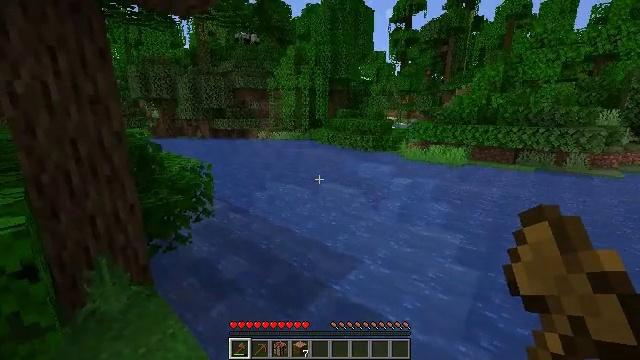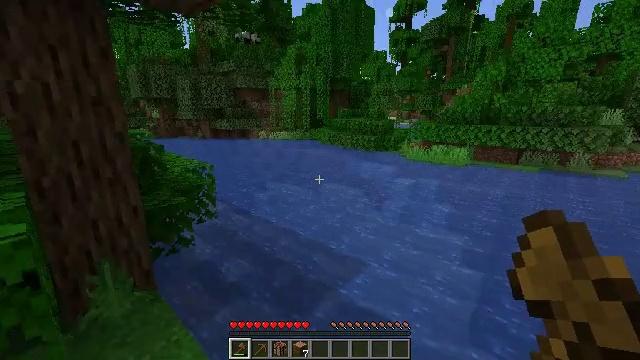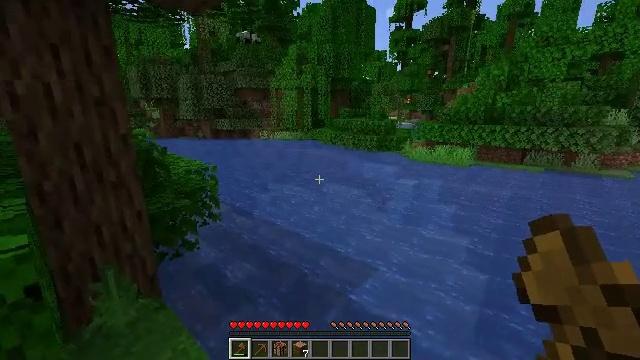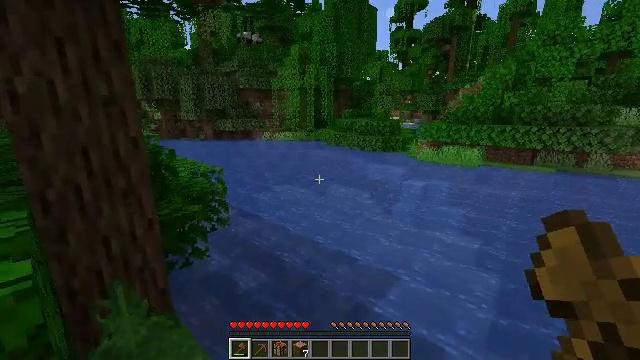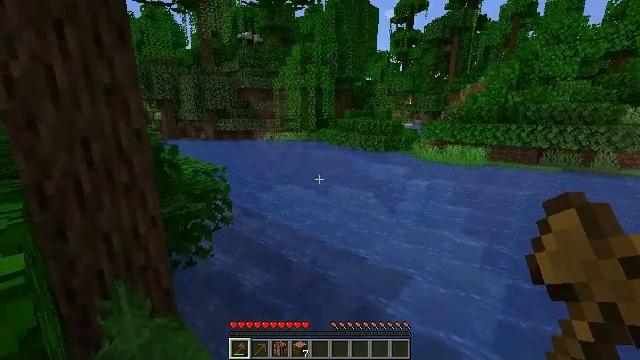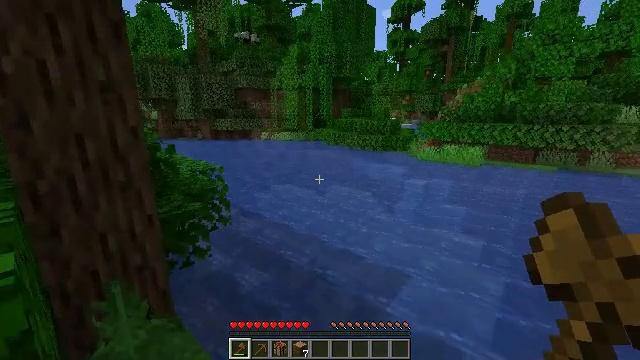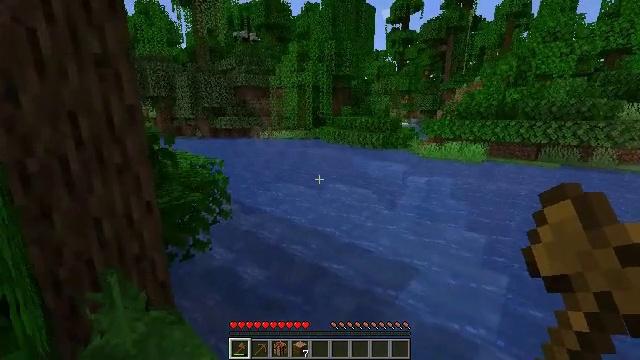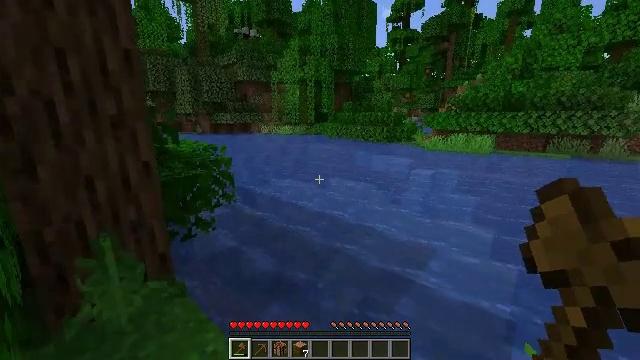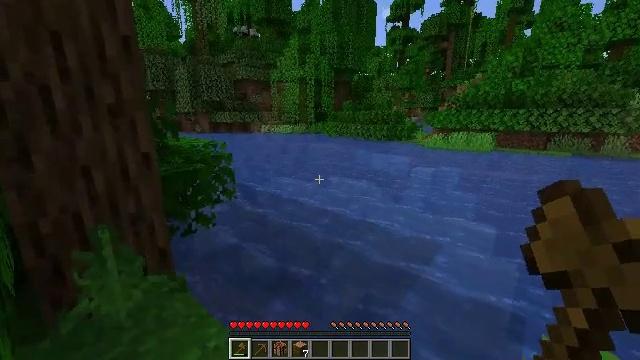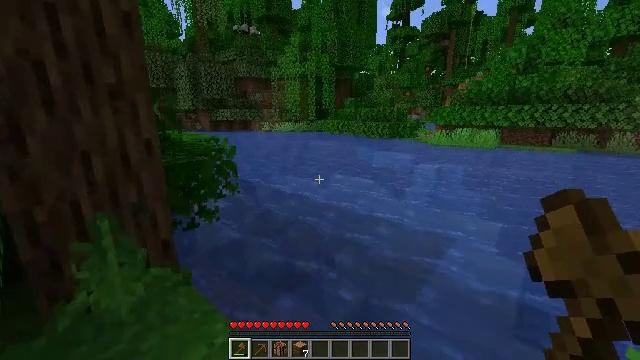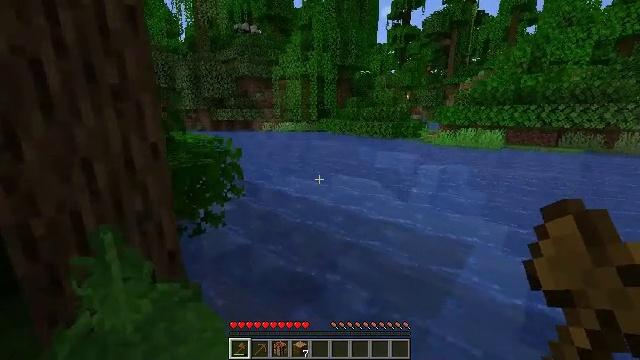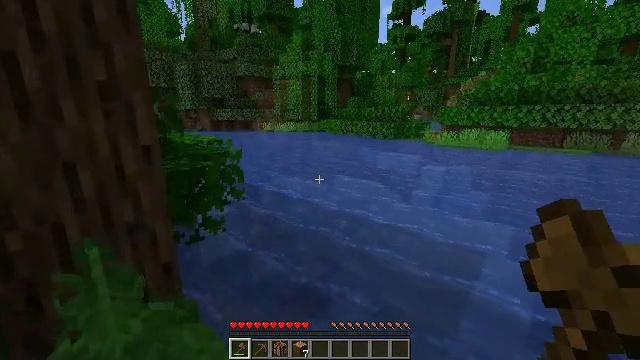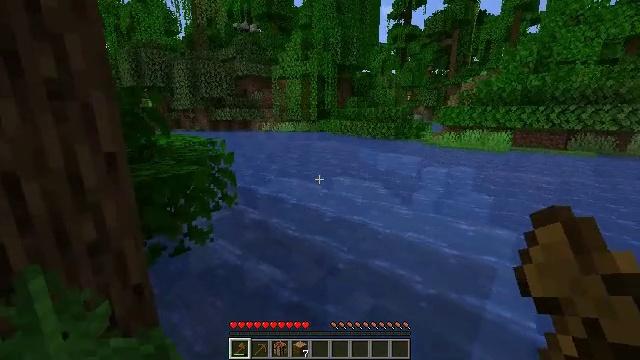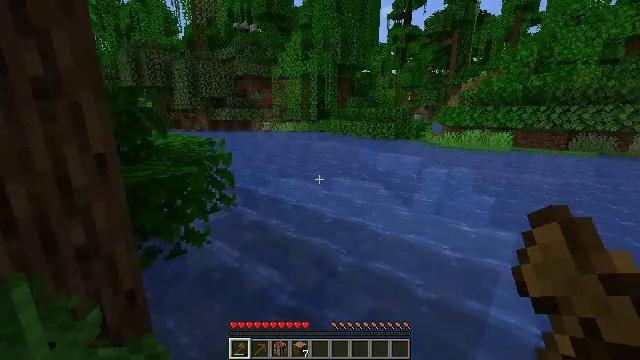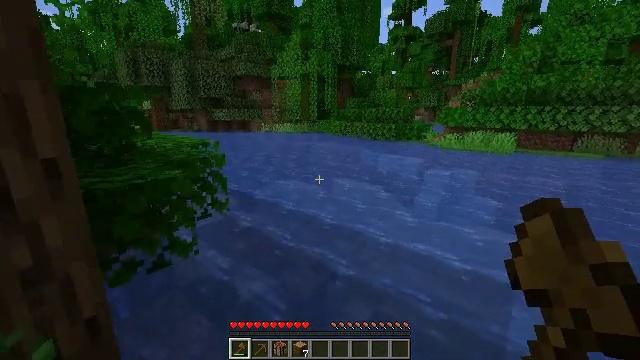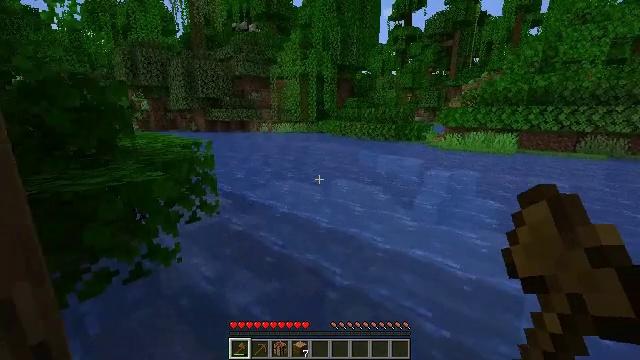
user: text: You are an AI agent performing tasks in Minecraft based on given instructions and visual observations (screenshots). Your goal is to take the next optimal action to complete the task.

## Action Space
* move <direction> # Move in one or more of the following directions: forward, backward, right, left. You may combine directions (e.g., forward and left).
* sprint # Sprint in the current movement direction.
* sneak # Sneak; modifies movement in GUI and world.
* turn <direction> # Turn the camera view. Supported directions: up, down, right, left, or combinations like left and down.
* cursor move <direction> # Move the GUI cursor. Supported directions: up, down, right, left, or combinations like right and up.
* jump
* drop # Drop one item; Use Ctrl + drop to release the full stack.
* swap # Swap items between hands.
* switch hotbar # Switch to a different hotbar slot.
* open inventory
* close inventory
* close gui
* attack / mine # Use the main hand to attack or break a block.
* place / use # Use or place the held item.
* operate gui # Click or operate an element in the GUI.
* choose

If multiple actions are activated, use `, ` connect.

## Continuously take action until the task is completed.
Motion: motion action
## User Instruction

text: Clear the ground by mining grass.
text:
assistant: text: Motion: move forward and move left
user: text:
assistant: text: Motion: move forward and move left
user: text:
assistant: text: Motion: move forward and move left
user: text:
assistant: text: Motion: move forward and move left
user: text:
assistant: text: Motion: move forward and move left
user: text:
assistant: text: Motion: move forward and move left
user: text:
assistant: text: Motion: move forward and move left
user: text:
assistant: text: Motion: move forward and move left
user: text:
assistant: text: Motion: move forward and move left
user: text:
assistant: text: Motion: move forward
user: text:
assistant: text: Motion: move forward
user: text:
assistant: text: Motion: move forward
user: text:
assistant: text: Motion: move forward
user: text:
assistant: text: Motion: move forward
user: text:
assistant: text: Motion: move forward and move right
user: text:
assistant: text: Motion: move forward and move right
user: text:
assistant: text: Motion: move forward and move right, jump
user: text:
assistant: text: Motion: move forward and move right, jump
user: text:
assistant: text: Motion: move forward and move right, jump
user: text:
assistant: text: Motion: move forward and move right, jump
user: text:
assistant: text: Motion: move forward and move right, jump
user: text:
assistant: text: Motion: move forward and move right, turn down, jump
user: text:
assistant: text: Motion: move forward and move right, jump
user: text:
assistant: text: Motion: move forward and move right, jump
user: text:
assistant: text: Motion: move forward and move right, jump
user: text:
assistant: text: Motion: move forward and move right, jump
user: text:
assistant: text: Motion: move forward and move right, jump
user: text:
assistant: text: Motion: move forward and move right, jump
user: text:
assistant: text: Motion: move forward and move right, jump
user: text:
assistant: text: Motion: move forward and move right, turn right and up, jump